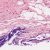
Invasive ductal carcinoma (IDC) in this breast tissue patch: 0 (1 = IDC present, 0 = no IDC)